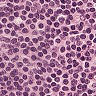
Metastatic tissue present: no